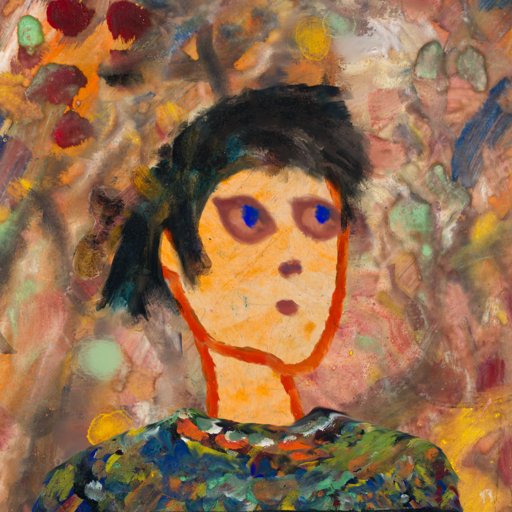
Background: Mother_And_Son_Mother, Head And Neck Side: Experience, Face Side: Mother_And_Son_Mother, Bust: An_Impression, Hair Side: Pipe, Head Accessory: Blank, Second Necklace: Blank, Necklace: Blank, Baby: Blank